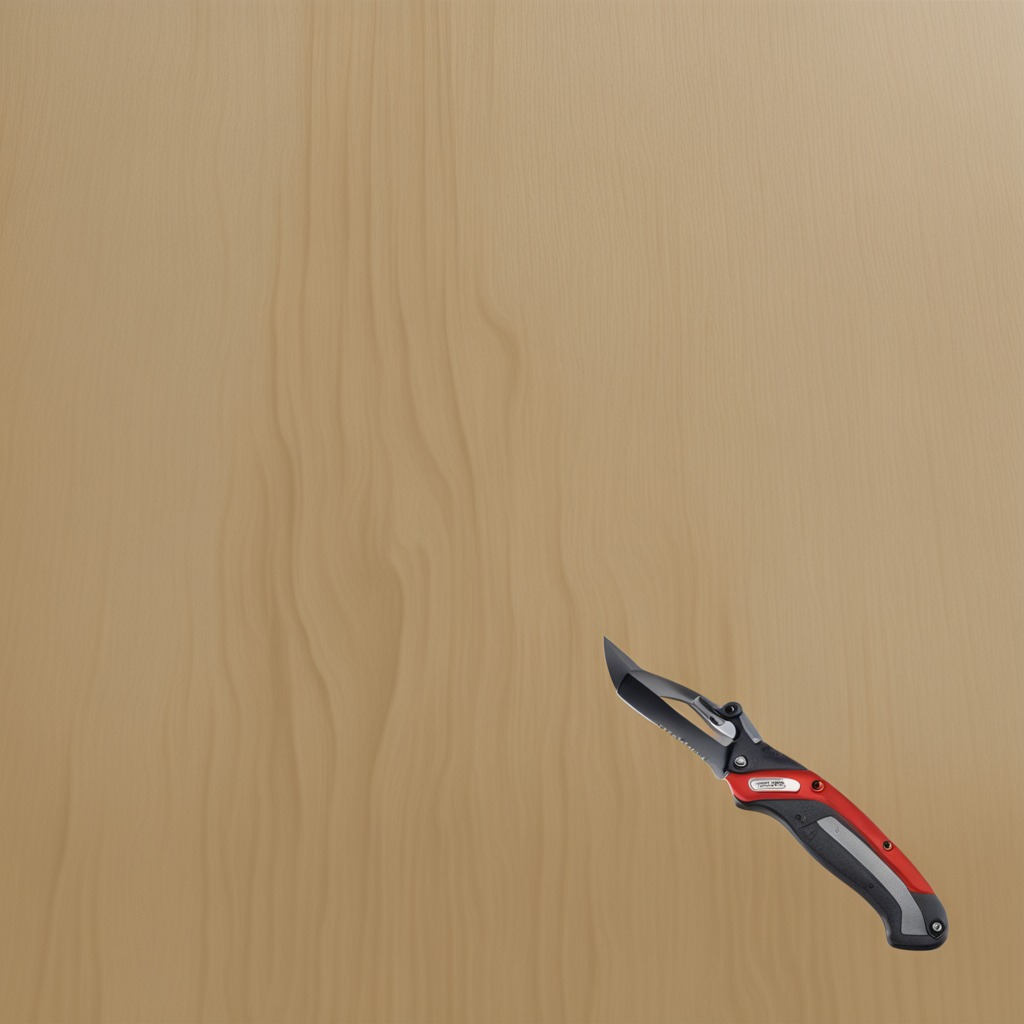
A utility knife is lying on the plywood surface in a paint workshop lit by afternoon window light.